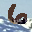
Label: 6